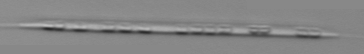
Label: Rhizosolenia